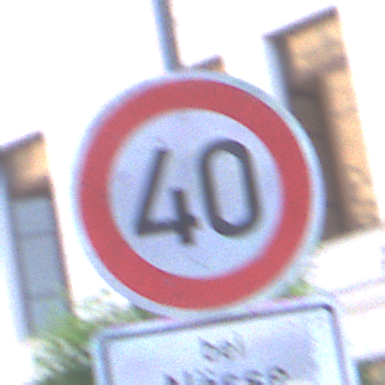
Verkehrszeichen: Geschwindigkeit40
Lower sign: BeiNaesse
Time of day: SunriseSunset
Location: Outdoor (Urban)
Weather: PartlyCloudy
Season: NotSpecified
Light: Natural